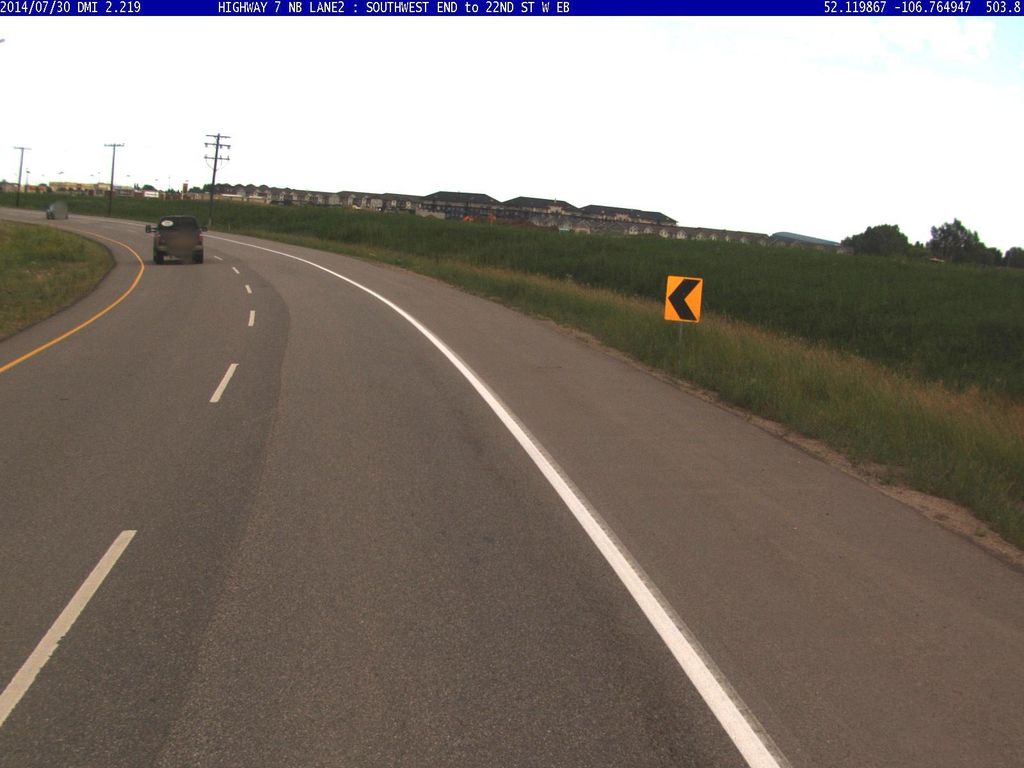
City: saskatoon